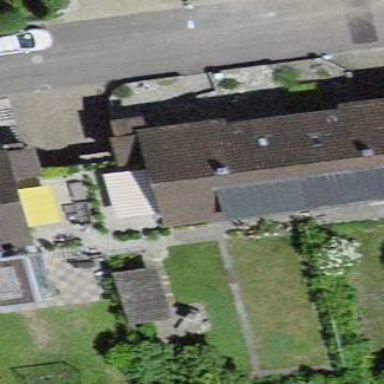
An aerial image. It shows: Semidetached house.